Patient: sex F, age 77
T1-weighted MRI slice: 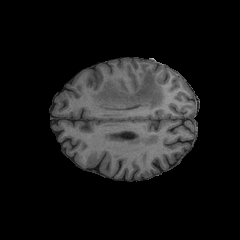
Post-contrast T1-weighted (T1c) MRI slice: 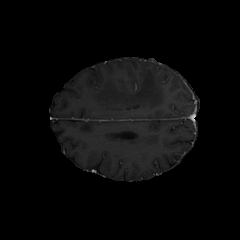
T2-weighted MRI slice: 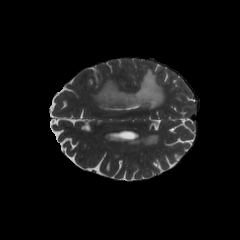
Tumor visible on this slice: yes
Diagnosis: Glioblastoma, IDH-wildtype
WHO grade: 4